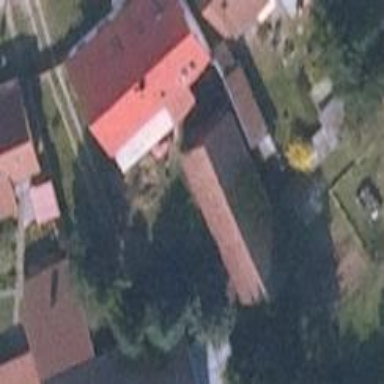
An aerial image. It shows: Detached building.